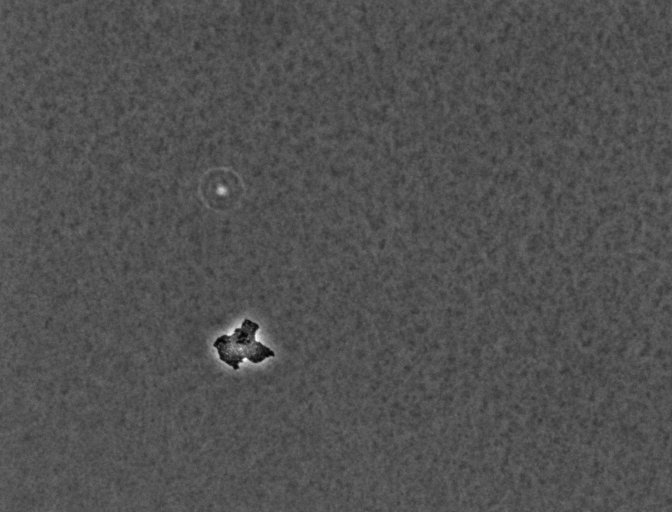
Phase contrast microscopy, 20x objective, 3 h incubation